Question: When I use 'df' command in Linux, I get the info. like:

I want to get "20%" in the last row using df command with regular expression, what should I do ? Thanks
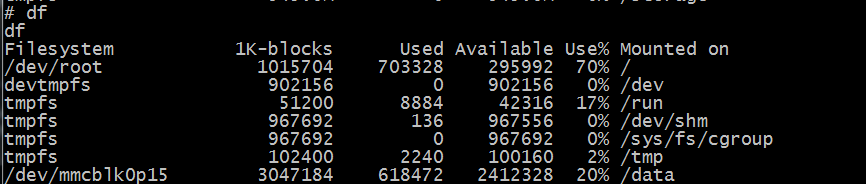
Answer: '''
df|tail -1|tr -s ' '|cut -d ' ' -f5
'''
without '%' sign:
'''
df|tail -1|tr -s ' '|cut -d ' ' -f5|tr -d '%'
'''